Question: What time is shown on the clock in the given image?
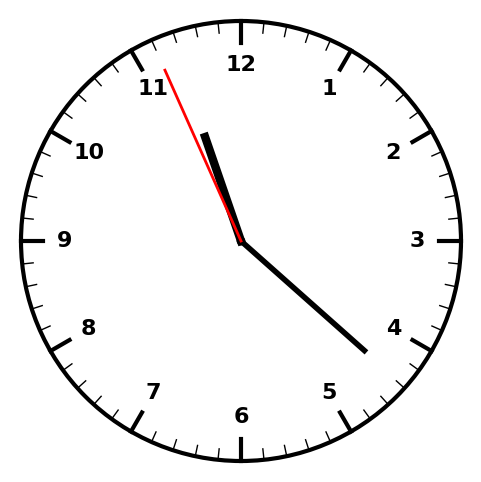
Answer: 11:21:56